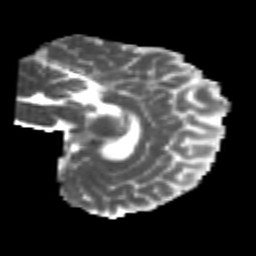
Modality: MD
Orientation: sagittal
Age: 25
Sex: female
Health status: healthy
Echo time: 0.074 s